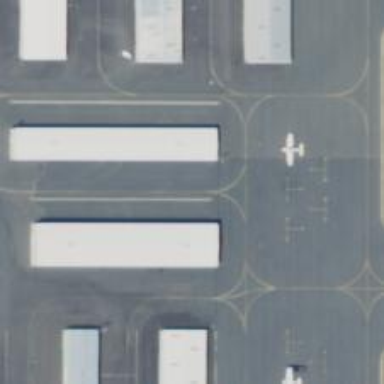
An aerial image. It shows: View of taxiway at the airport.